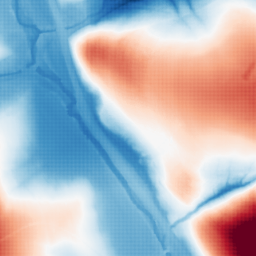
Category: morphological
Decomposition family: morphological
Decomposition parameters: operation: average
size: 100
Upsampling method: sinc_blackman
Upsampling parameters: scale: 2
kernel_size: 4
Upsampling scale: 2